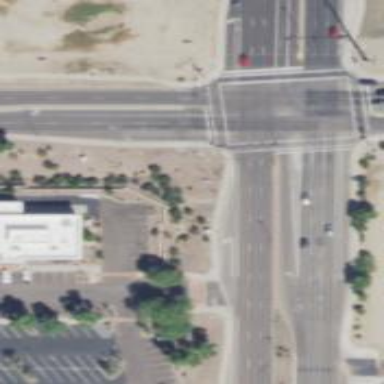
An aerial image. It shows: Solid stop line on the road marking.